Field crop: maize
Growth stage: 2
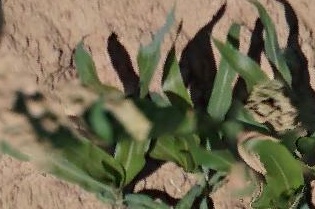
Species: maize